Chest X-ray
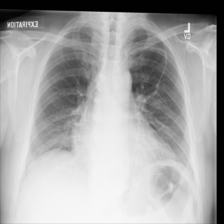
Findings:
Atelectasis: negative
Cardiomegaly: negative
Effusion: negative
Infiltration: negative
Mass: negative
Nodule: negative
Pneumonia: negative
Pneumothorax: negative
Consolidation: negative
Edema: negative
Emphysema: negative
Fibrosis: negative
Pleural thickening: negative
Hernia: negative